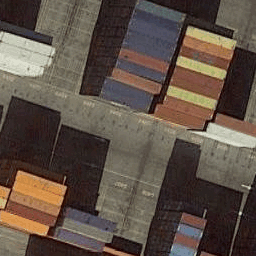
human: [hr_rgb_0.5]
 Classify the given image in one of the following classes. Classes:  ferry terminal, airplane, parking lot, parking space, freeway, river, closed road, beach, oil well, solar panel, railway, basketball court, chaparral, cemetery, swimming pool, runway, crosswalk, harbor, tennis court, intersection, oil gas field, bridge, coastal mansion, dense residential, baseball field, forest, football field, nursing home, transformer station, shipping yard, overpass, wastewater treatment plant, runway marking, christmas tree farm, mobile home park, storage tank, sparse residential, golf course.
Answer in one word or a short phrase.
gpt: shipping yard